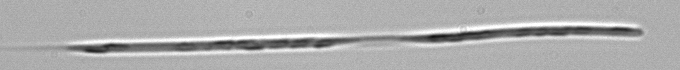
Label: Rhizosolenia